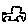
Label: car